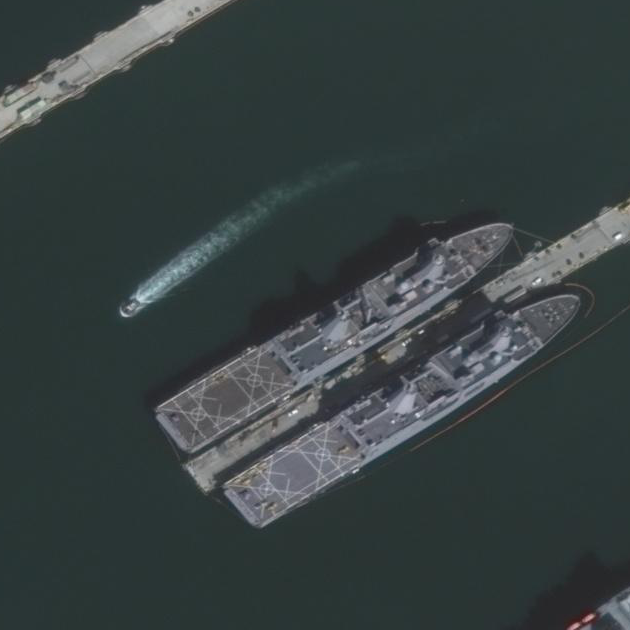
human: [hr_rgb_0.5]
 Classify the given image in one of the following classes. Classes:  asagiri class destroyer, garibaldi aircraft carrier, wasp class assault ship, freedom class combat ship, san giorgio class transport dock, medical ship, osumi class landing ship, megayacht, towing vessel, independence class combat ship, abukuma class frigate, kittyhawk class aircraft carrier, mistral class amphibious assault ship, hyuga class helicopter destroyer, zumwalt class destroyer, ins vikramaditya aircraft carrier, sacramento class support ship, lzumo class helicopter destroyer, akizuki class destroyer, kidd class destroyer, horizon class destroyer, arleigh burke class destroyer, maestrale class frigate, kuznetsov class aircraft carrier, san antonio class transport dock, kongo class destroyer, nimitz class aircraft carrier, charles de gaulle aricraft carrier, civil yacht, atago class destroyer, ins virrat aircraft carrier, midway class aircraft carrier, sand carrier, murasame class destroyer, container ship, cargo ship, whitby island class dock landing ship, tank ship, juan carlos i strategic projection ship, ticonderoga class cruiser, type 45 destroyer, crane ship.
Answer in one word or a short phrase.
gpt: San Antonio class transport dock